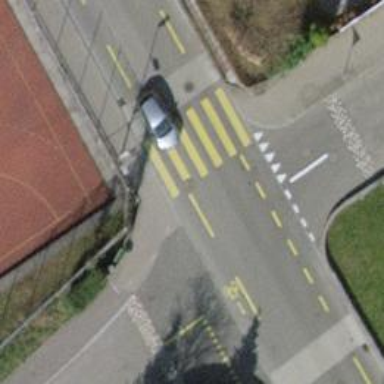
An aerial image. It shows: Uncontrolled crossing on the road.